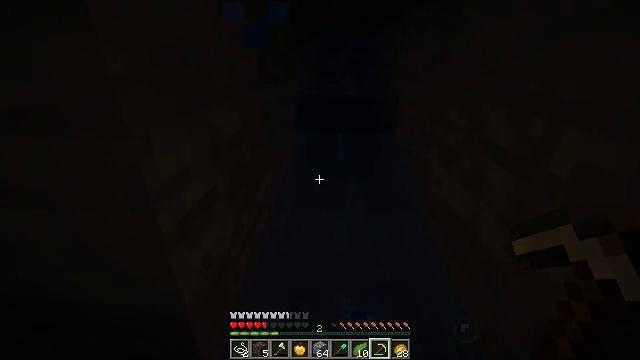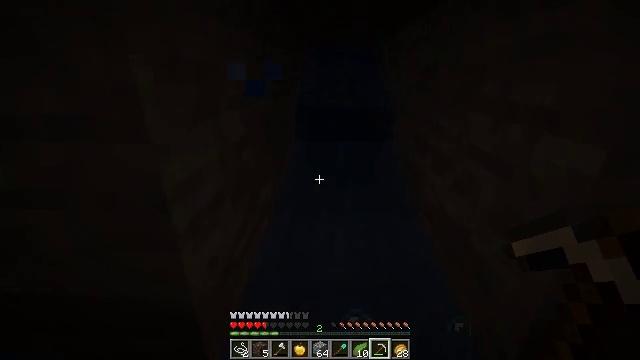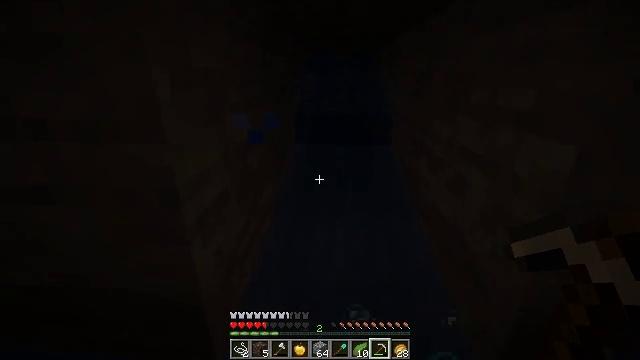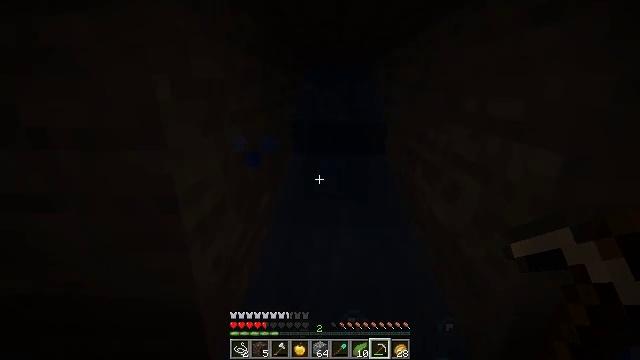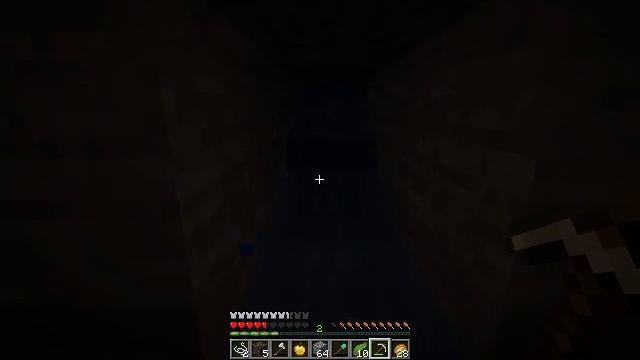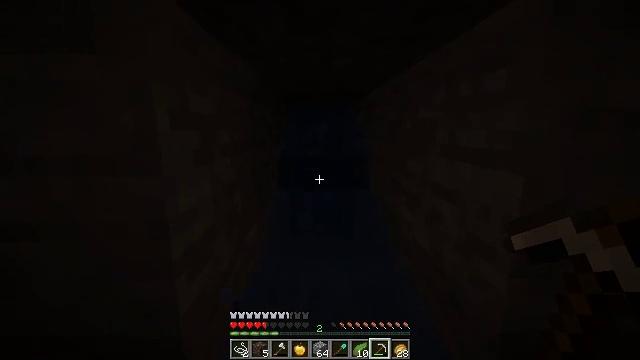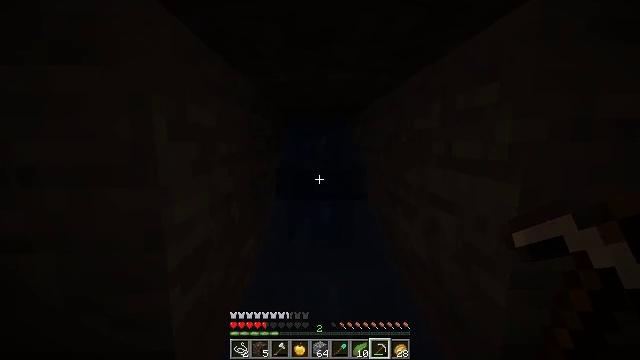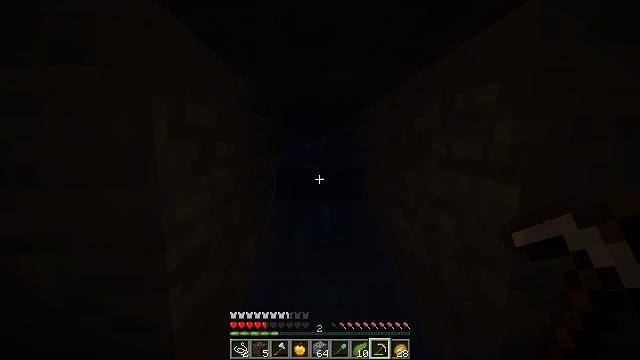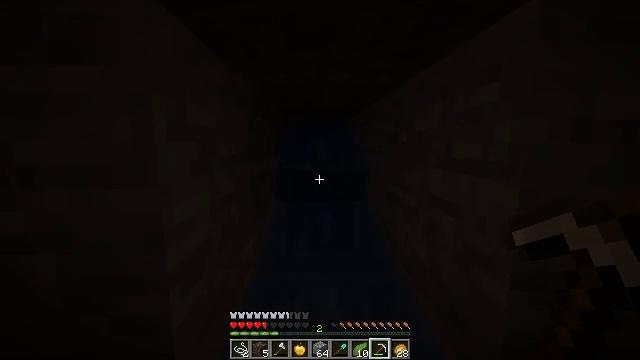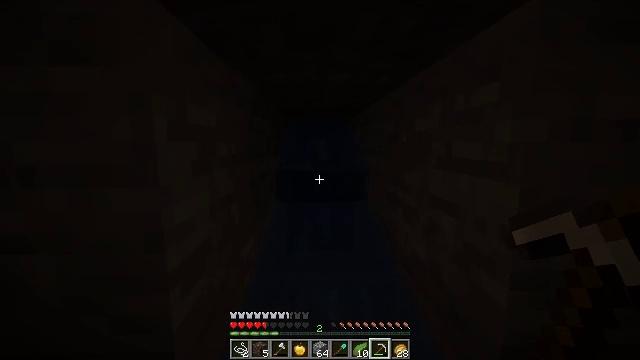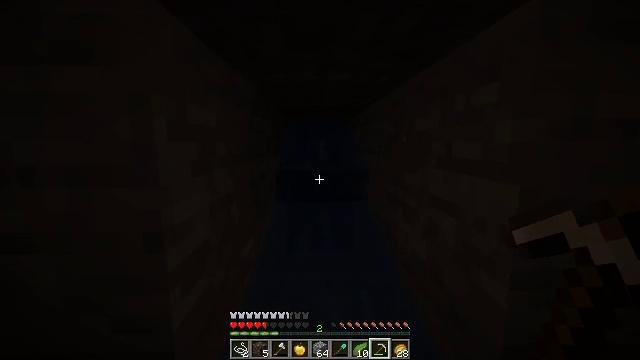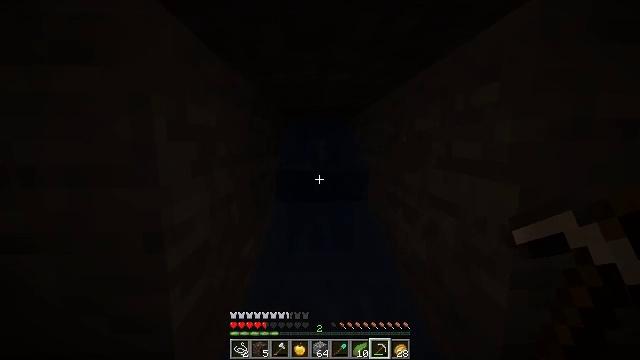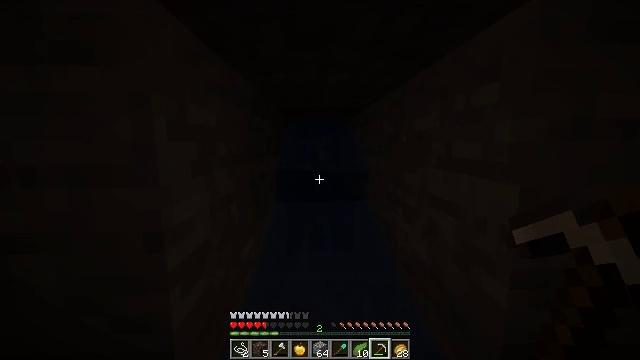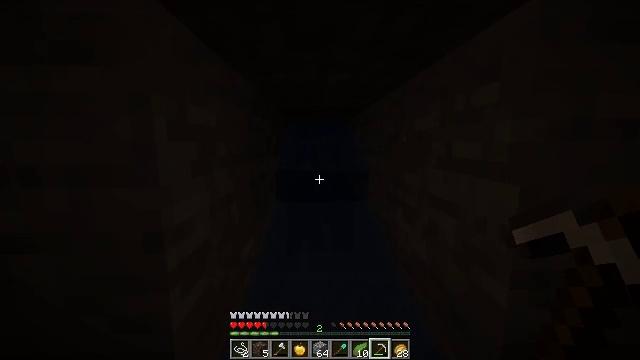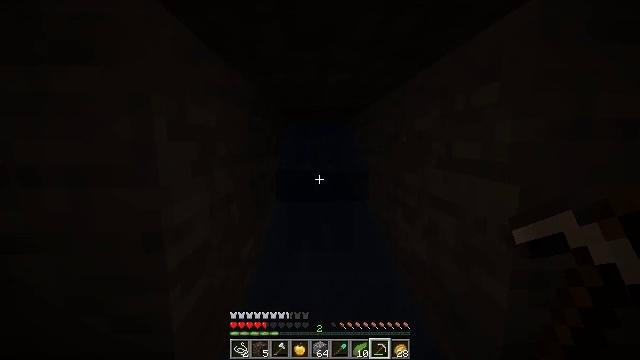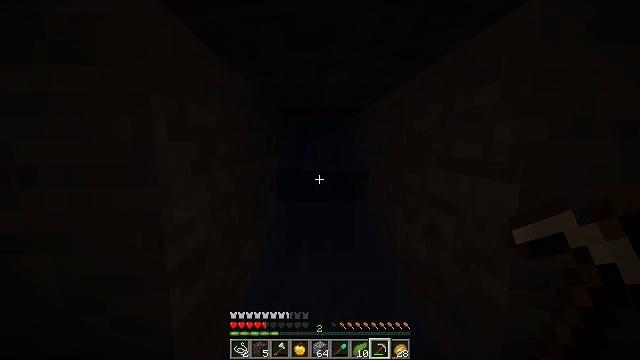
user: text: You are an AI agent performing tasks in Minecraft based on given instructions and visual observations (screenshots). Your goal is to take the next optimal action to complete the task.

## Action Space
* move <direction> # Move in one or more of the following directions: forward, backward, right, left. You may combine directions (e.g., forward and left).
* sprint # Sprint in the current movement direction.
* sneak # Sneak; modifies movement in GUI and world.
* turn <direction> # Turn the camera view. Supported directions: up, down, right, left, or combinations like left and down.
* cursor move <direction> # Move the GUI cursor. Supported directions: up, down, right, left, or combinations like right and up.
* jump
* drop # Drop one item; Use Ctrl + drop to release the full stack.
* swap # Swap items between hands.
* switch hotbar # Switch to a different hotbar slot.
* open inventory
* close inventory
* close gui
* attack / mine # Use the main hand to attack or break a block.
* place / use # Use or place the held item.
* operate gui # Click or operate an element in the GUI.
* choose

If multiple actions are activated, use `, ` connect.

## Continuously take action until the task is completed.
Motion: motion action
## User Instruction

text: Break the kelp plant in the ocean.
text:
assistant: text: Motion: turn up
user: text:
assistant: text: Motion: turn up
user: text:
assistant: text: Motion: turn up
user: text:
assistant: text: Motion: turn right and up
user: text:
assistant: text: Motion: turn right and up
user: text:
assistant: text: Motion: turn up
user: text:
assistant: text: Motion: no_op
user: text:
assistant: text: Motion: no_op
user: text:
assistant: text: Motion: no_op
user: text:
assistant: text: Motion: no_op
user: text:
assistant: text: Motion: no_op
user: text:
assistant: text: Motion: no_op
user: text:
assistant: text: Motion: no_op
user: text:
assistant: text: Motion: no_op
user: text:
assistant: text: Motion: no_op
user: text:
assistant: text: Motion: no_op
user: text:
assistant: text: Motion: no_op
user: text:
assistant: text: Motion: no_op
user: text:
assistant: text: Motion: no_op
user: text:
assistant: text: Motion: no_op
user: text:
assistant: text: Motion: no_op
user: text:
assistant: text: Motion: no_op
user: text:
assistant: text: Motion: no_op
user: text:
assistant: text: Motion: no_op
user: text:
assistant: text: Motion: no_op
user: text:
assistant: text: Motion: no_op
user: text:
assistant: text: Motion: move forward
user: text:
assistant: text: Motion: move forward
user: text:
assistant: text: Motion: move forward
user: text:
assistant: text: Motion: move forward